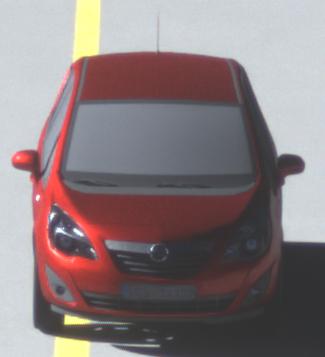
Make: Opel
Model: Meriva 1.4
Detailed model: Meriva (B)
Model produced from: 2010/05
Model produced until: 2013/11
Doors: 5
Color: red
Road condition: wet road
Daytime: morning or afternoon
Contrast: high contrast